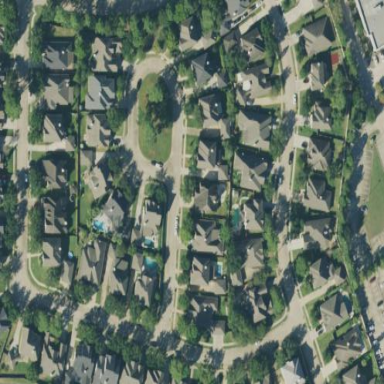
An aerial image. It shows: Residential area within neighborhood.